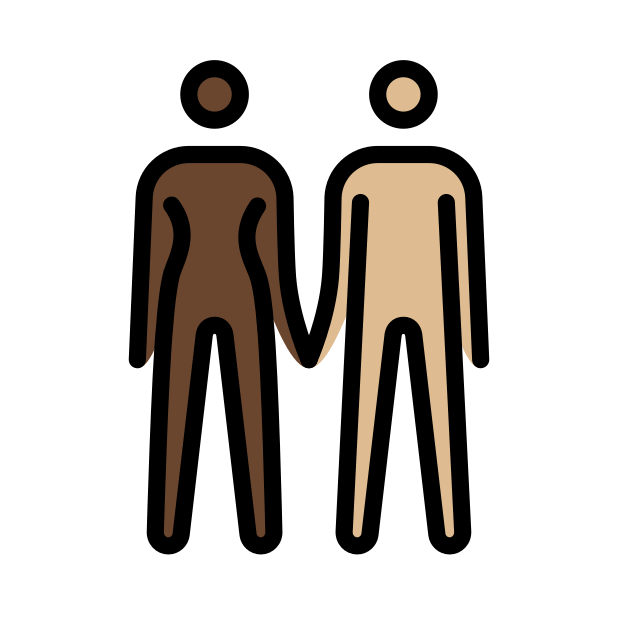
woman and man holding hands: dark skin tone, medium-light skin tone